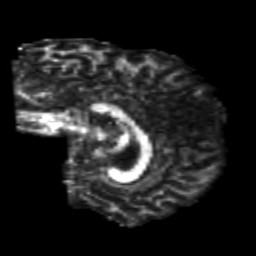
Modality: FA
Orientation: sagittal
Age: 22
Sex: male
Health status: healthy
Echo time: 0.074 s